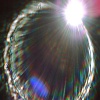
Label: sunburn